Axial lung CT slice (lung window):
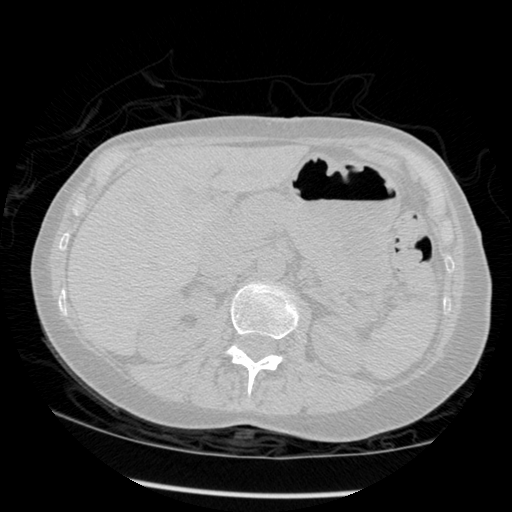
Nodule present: no